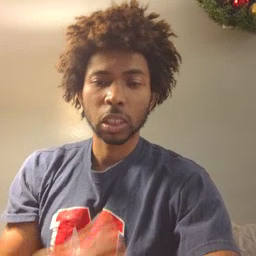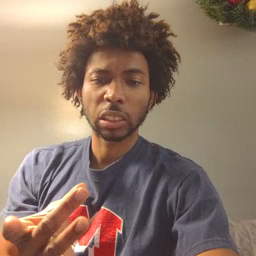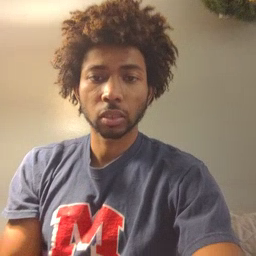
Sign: sticky